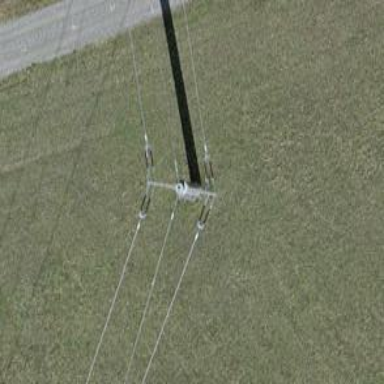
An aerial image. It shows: Power line in the image.